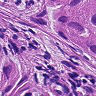
Metastatic tissue present: yes